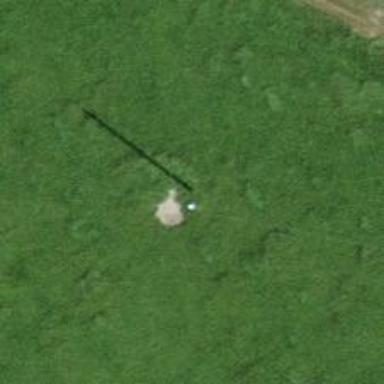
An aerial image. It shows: Power pole.